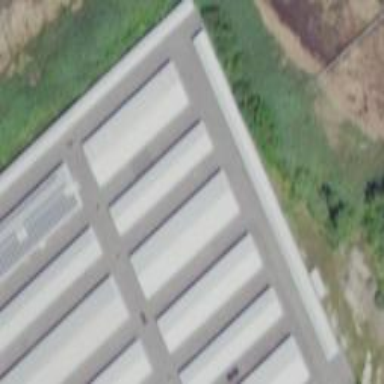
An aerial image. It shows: Building housing storage rental shop.